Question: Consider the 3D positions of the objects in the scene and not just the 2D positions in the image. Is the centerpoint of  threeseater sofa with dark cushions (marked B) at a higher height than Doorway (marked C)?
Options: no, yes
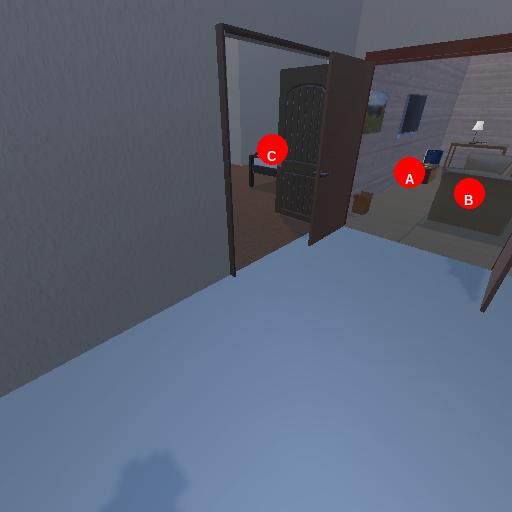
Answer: no